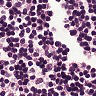
Metastatic tissue present: no